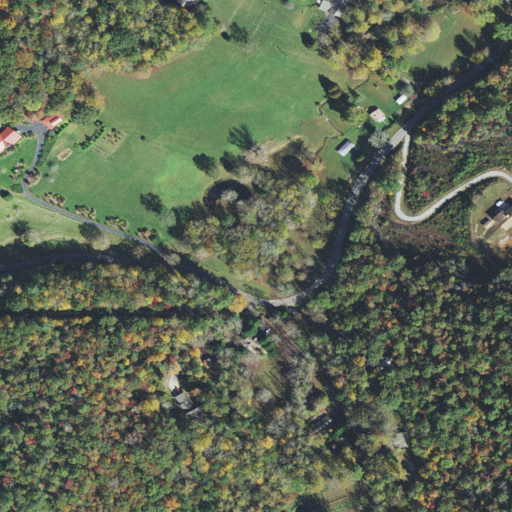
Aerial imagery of valley in North Carolina named Jones Cove containing mixed forest, open development, pasture, deciduous forest, grassland, evergreen forest, and low intensity development